Field crop: maize
Growth stage: 2
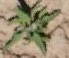
Species: atriplex